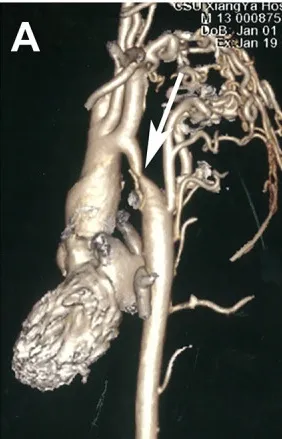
Computed tomography angiography preoperatively showing a coarctate descending aorta.
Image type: radiology (ct)